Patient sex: M
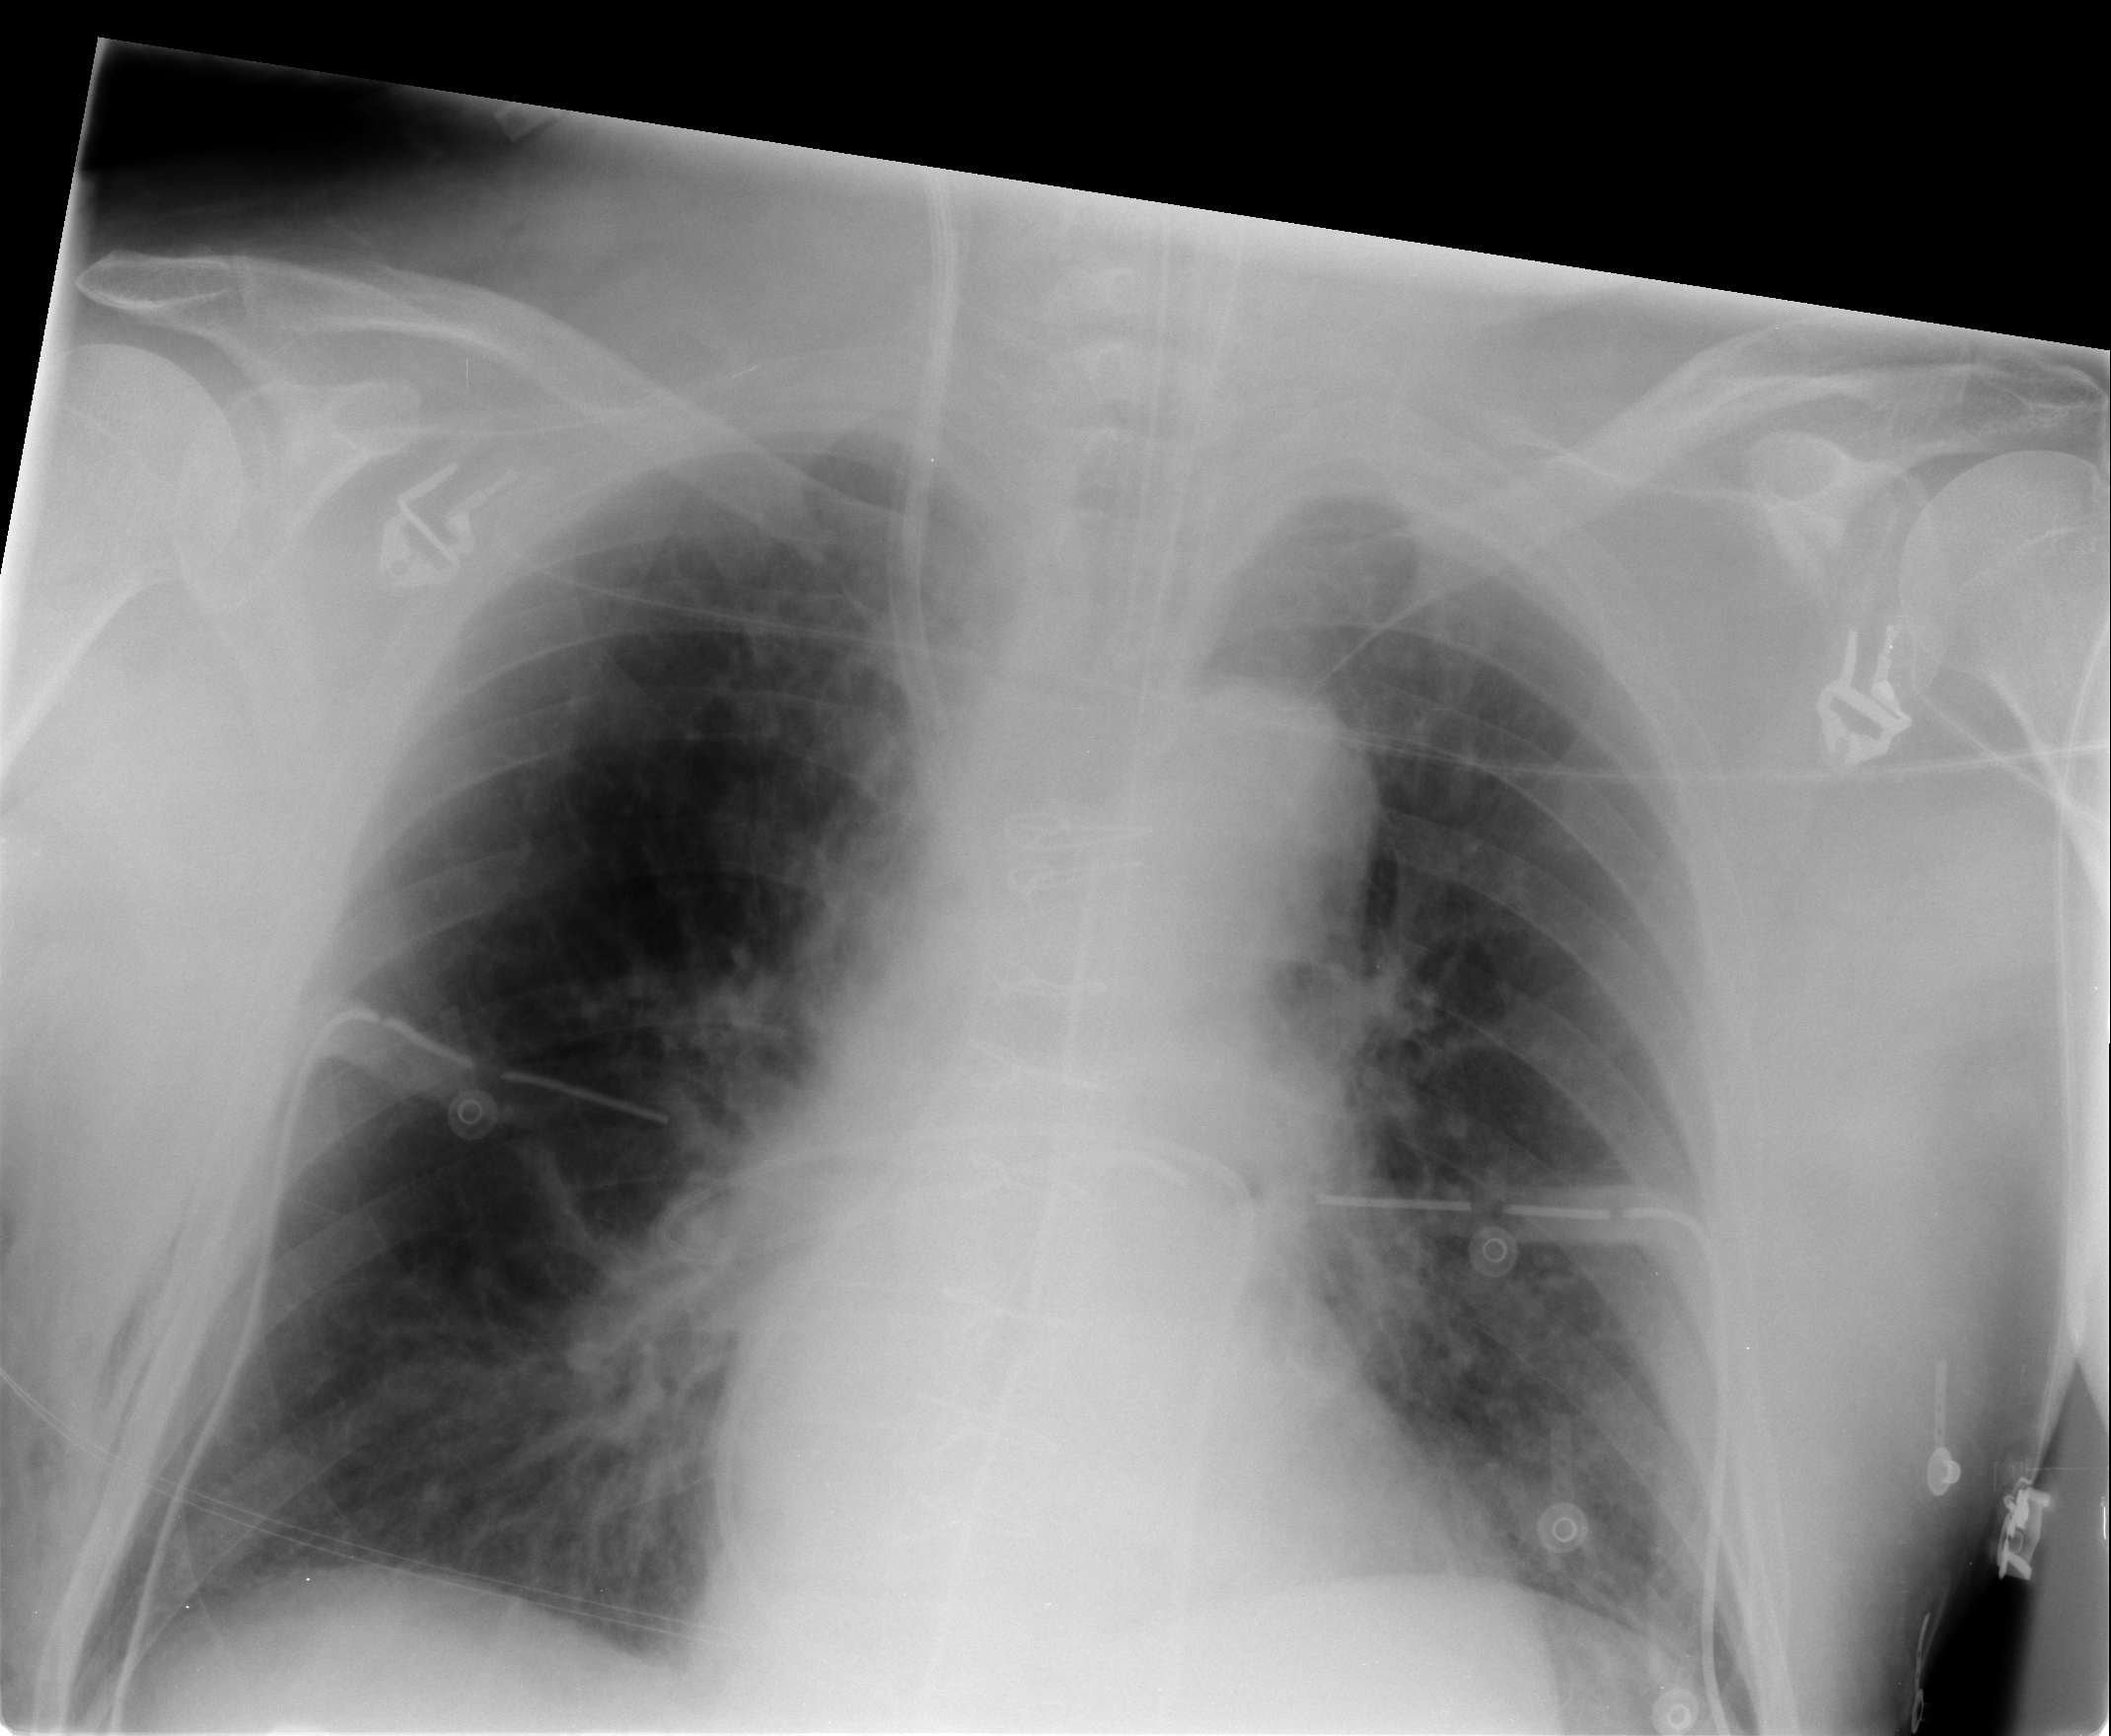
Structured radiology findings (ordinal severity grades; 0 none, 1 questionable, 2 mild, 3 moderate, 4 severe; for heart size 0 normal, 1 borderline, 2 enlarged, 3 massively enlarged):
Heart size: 0
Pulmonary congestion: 2
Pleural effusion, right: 0
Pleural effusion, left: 0
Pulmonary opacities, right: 0
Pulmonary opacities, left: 0
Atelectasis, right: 2
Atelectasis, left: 2